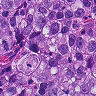
Metastatic tissue present: yes